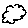
Label: cloud